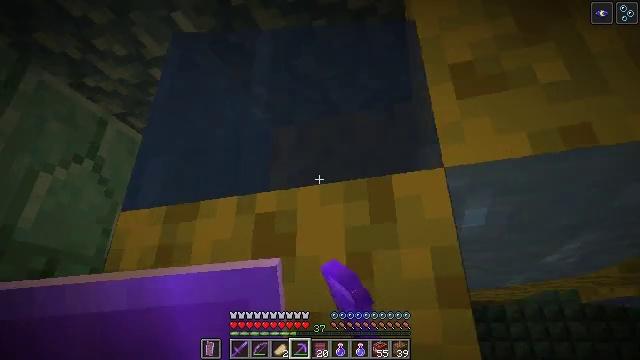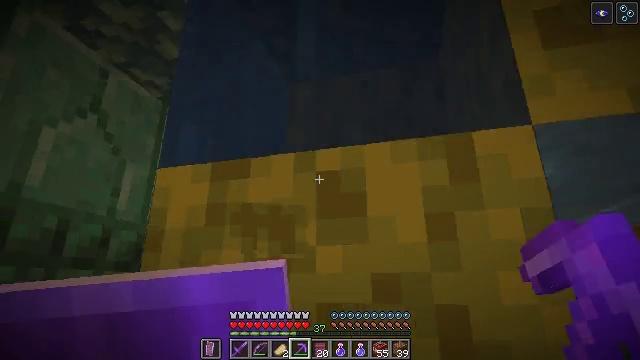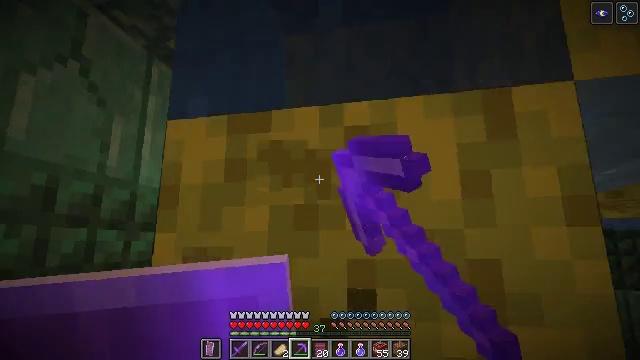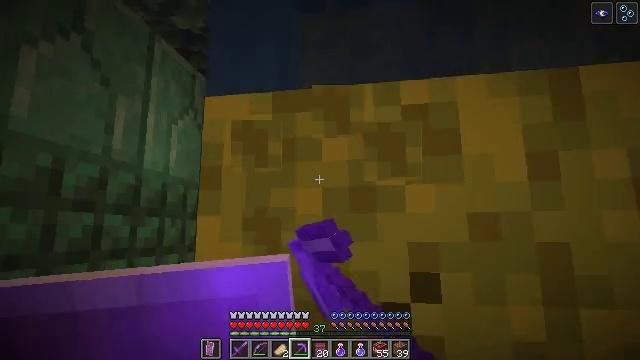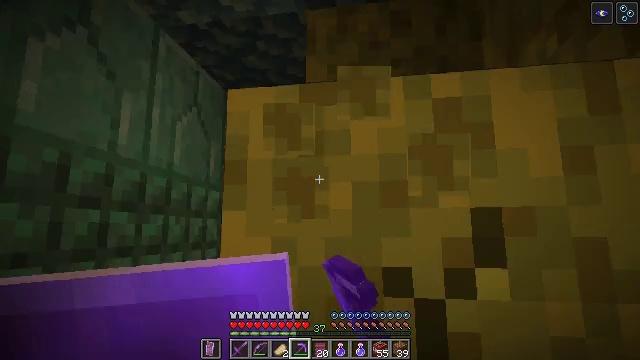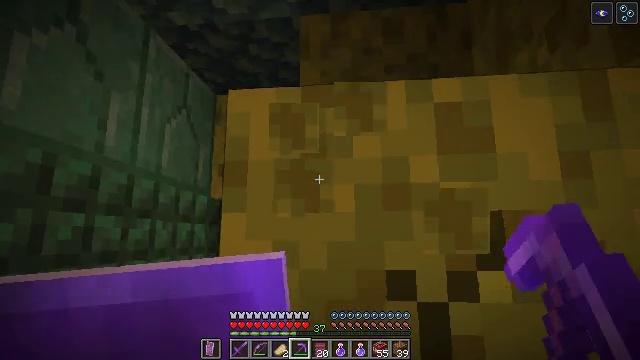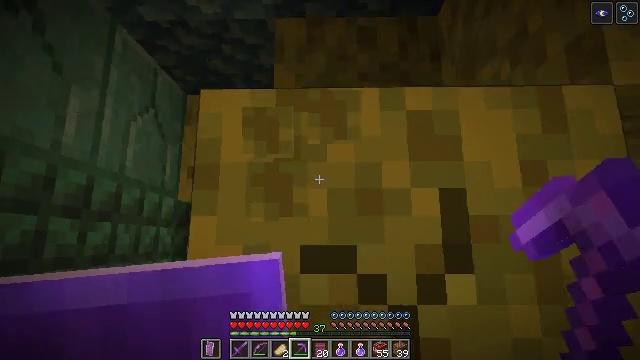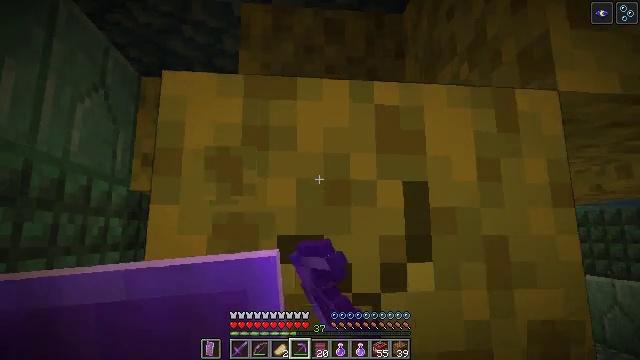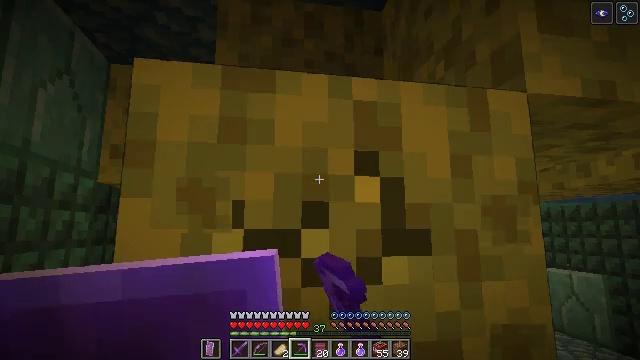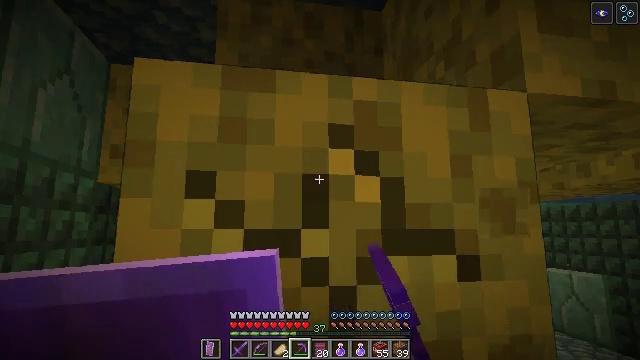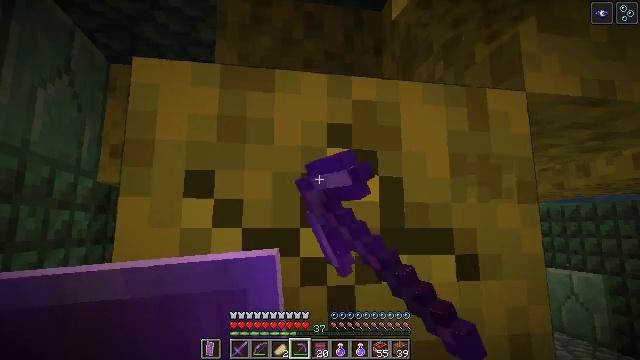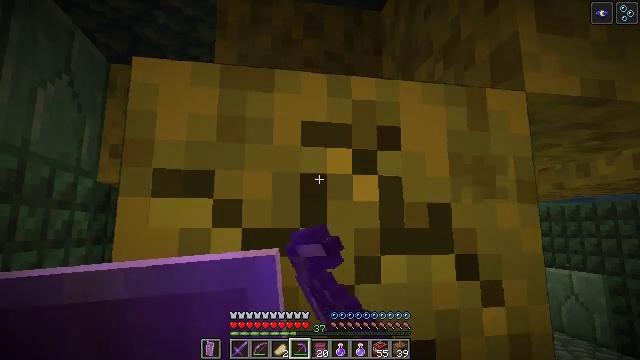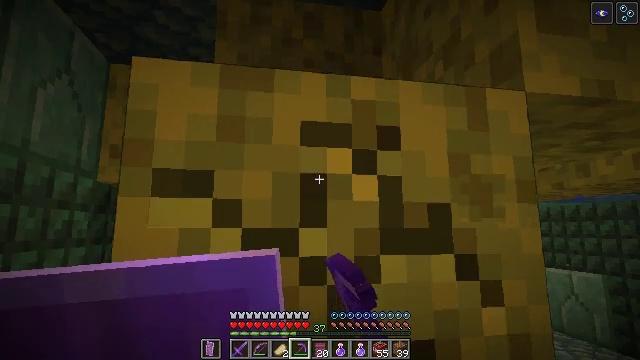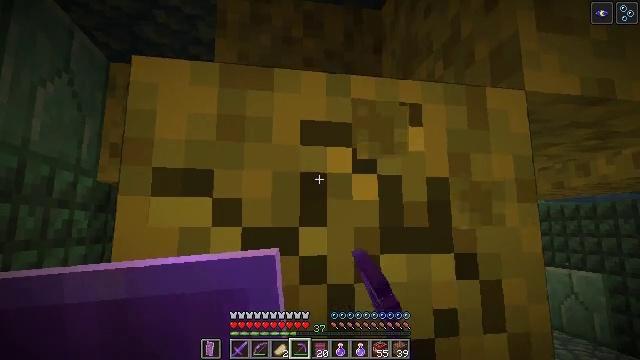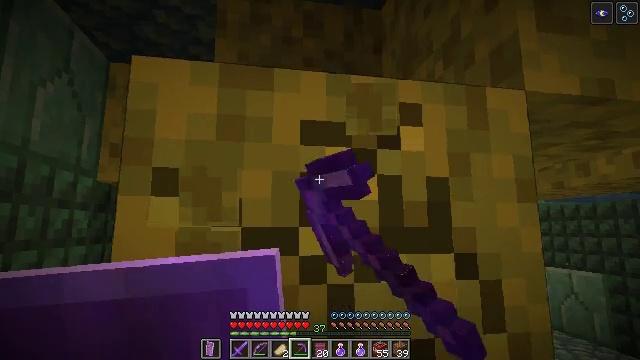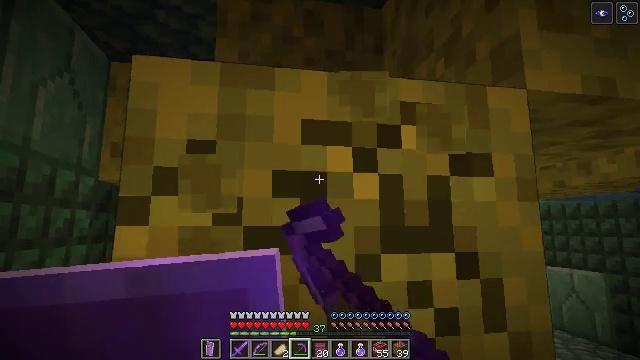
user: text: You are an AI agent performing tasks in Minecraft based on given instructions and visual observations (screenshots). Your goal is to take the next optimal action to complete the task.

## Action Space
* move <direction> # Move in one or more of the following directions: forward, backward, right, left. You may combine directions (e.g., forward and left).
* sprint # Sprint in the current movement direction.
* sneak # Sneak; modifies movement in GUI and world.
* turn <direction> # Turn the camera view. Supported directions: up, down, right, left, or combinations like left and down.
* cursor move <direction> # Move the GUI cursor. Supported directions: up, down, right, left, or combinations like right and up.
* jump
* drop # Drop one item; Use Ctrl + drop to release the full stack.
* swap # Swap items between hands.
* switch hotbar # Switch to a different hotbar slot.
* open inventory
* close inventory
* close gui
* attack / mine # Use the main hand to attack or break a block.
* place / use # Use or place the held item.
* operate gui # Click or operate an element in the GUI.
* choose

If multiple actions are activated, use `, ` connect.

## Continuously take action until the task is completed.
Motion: motion action
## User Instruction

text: Destroy the wet sponge to pick it up.
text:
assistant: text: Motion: move left, turn right and down, attack / mine
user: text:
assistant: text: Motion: move left, turn right and down, attack / mine
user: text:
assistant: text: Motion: turn right and down, attack / mine
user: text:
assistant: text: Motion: attack / mine
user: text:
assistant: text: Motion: turn right and up, attack / mine
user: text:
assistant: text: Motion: turn right, attack / mine
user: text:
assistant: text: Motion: turn right and down, attack / mine
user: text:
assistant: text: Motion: turn right, attack / mine
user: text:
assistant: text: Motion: attack / mine
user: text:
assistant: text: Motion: attack / mine
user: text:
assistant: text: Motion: attack / mine
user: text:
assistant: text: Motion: attack / mine
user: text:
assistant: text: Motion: attack / mine
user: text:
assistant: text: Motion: attack / mine
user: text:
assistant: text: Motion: attack / mine
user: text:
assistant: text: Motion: attack / mine
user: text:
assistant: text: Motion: attack / mine
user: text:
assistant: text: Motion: attack / mine
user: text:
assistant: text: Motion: attack / mine
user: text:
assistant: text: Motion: attack / mine
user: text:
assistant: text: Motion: attack / mine
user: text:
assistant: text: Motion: attack / mine
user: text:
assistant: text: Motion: attack / mine
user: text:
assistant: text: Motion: attack / mine
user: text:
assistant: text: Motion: move forward, attack / mine
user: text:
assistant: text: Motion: move forward, attack / mine
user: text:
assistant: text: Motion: move forward, attack / mine
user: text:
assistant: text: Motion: attack / mine
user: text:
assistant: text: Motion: attack / mine
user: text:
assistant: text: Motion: turn left, attack / mine